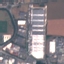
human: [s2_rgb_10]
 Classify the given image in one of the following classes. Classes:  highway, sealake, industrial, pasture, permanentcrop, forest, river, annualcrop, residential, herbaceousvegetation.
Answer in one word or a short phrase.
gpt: Industrial